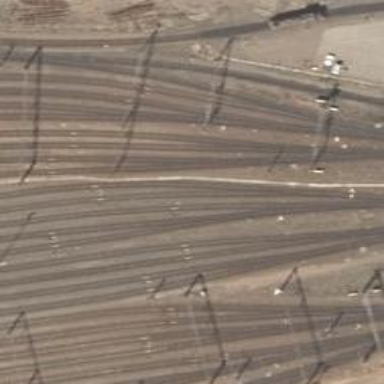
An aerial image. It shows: Railway signal.